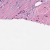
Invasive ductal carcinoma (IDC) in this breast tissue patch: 1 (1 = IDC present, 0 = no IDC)